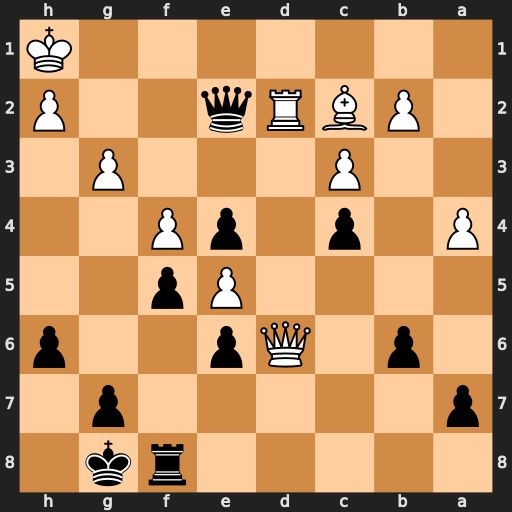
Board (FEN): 5rk1/p5p1/1p1Qp2p/4Pp2/P1p1pP2/2P3P1/1PBRq2P/7K
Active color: b
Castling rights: -
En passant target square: -
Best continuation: Qf1#